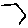
Label: hexagon